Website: walmart
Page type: payment
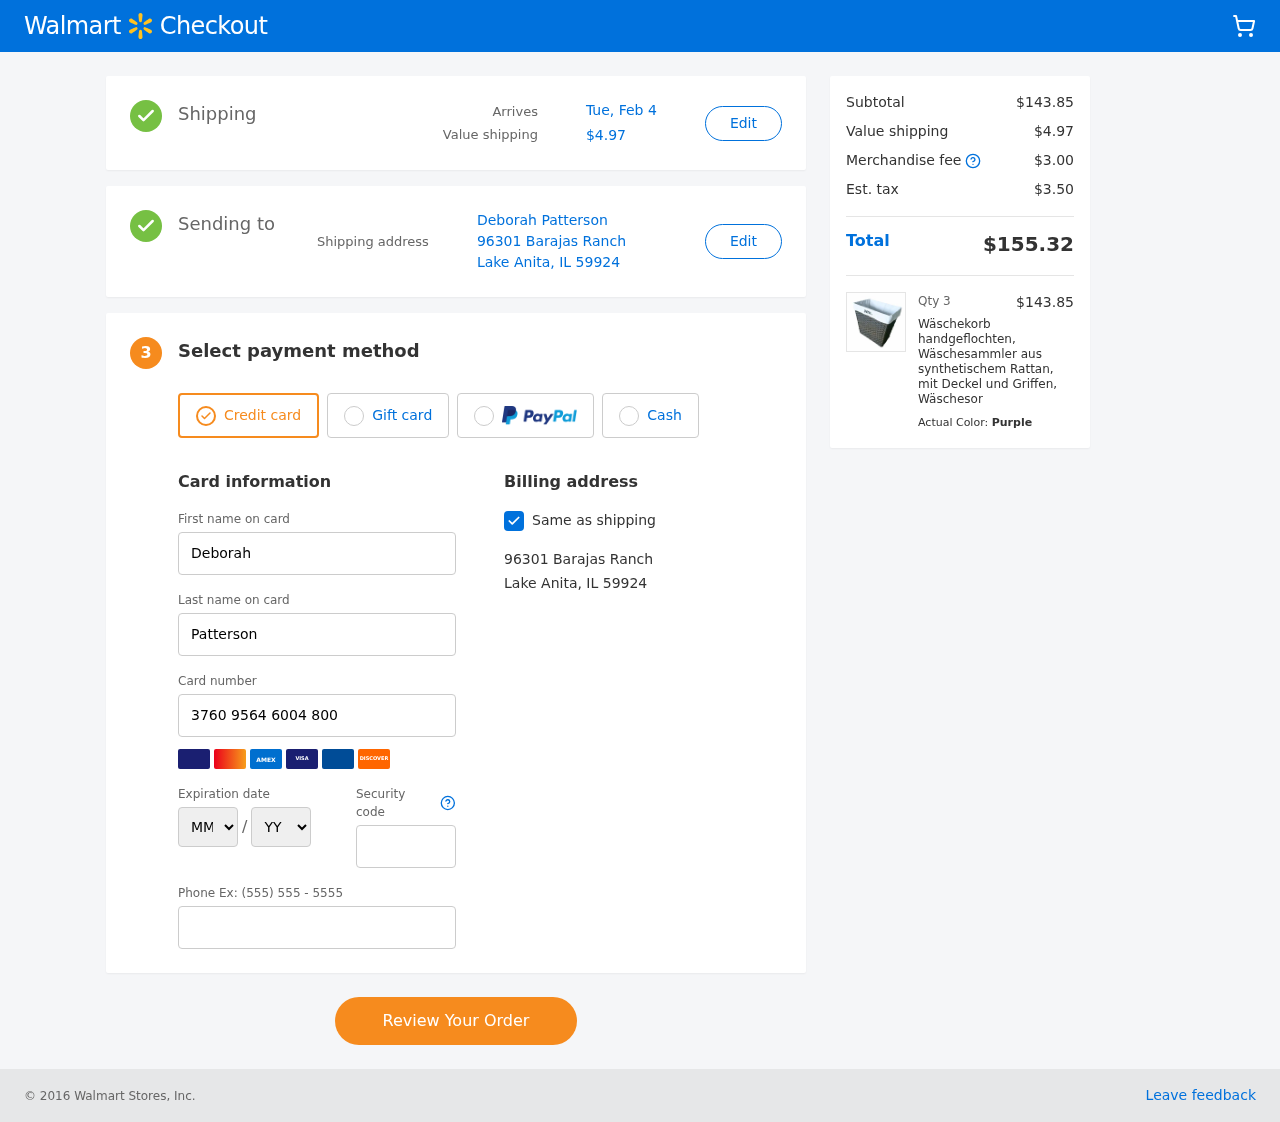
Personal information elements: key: PII_CARD_EXPIRY_MONTH
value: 10
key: PII_CARD_EXPIRY_YEAR
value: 26
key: PII_CITY_STATE_ZIP
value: Lake Anita, IL 59924
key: PII_FULLNAME
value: Deborah Patterson
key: PII_STREET
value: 96301 Barajas Ranch
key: PII_FIRSTNAME
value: Deborah
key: PII_LASTNAME
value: Patterson
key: PII_CARD_NUMBER
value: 3760 9564 6004 800
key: PII_CARD_CVV
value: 9521
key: PII_PHONE
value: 8876687556
Product elements: key: PRODUCT1_NAME
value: Wäschekorb handgeflochten, Wäschesammler aus synthetischem Rattan, mit Deckel und Griffen, Wäschesor
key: PRODUCT1_PRICE
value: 47.95
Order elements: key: ORDER_DELIVERY_DATE
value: Tue, Feb 4
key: ORDER_SHIPPING_COST
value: $4.97
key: ORDER_SUBTOTAL
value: $143.85
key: ORDER_MERCHANDISE_FEE
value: $3.00
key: ORDER_TAX
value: $3.50
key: ORDER_TOTAL
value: $155.32
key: ORDER_NUM_ITEMS
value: Qty 3